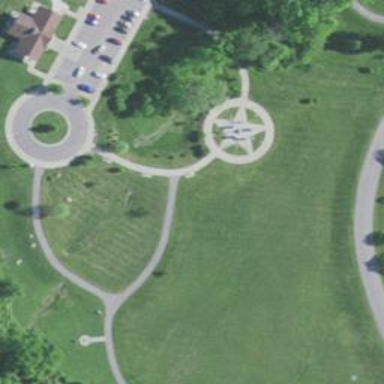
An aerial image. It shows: Historic memorial.